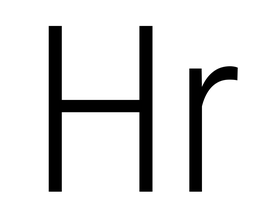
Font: Roboto_Condensed_Light